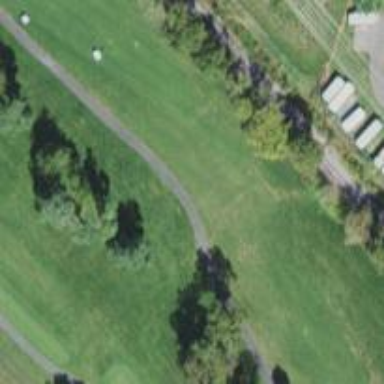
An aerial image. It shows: View of golf hole.